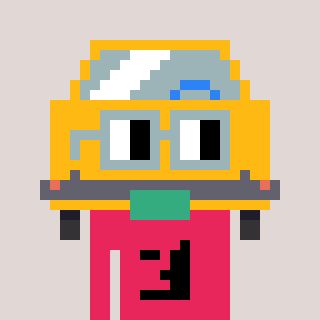
a pixel art character with square dark gray glasses, a taxi-shaped head and a redpinkish-colored body on a warm background